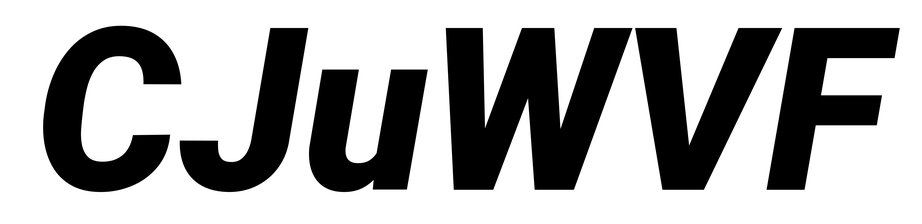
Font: Roboto-Italic_Black_Italic